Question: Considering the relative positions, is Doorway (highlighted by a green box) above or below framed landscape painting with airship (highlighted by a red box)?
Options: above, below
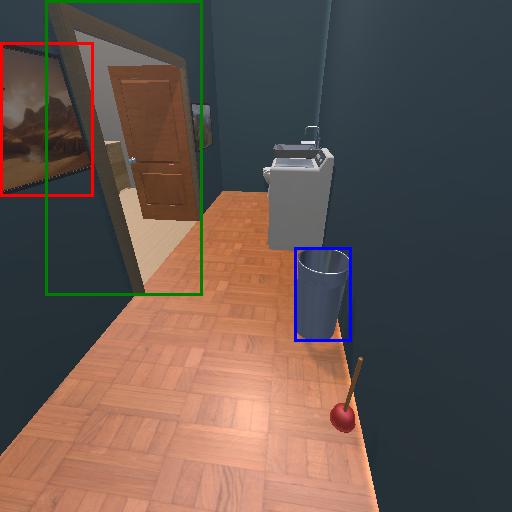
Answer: above